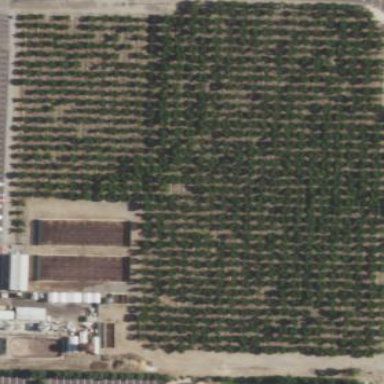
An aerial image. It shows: Orchard.